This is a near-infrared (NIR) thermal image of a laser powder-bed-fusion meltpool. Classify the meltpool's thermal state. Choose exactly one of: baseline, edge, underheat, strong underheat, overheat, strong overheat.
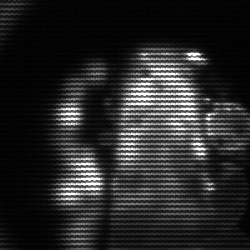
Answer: strong underheat